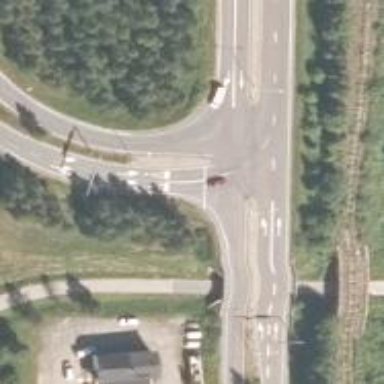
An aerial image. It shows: Road with "give way" sign.